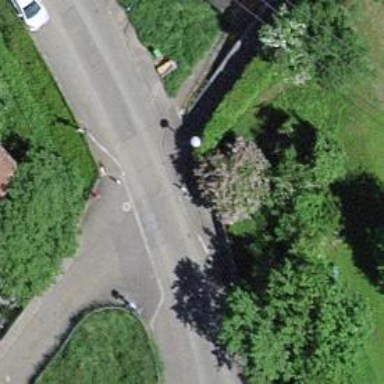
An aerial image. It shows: Set of steps on the road.